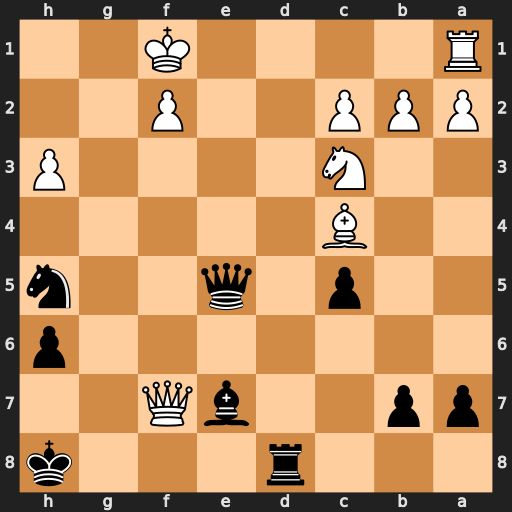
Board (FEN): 3r3k/pp2bQ2/7p/2p1q2n/2B5/2N4P/PPP2P2/R4K2
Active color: b
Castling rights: -
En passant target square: -
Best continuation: Rf8 Qg6 Qf4